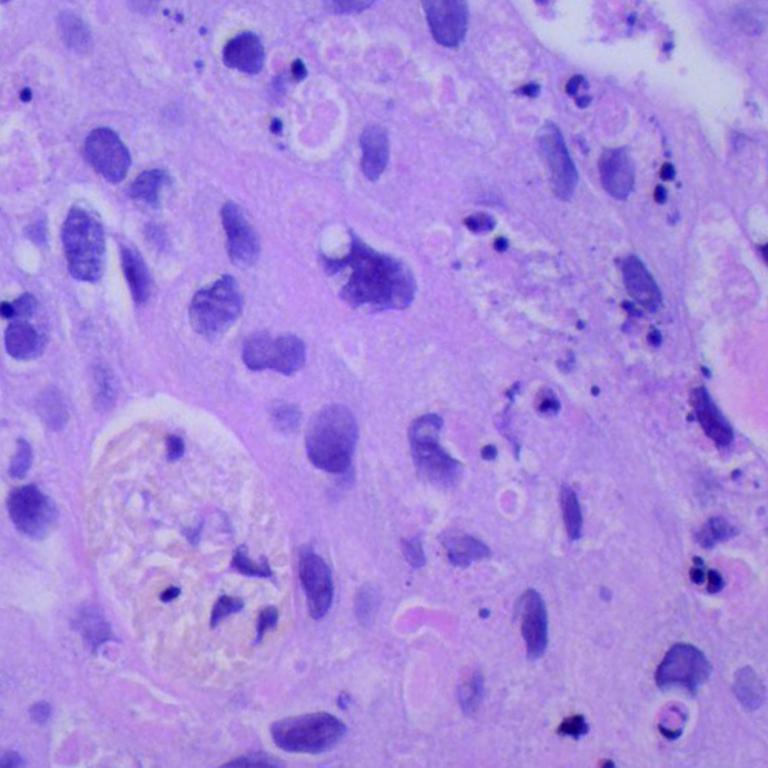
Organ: lung
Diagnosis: squamous carcinomas